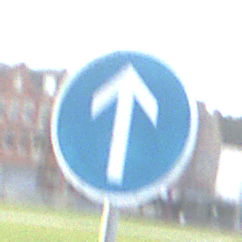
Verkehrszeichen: VorgeschriebeneFahrtrichtungGeradeaus
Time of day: MorningAfternoon
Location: Outdoor (Suburban)
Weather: PartlyCloudy
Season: NotSpecified
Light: Natural